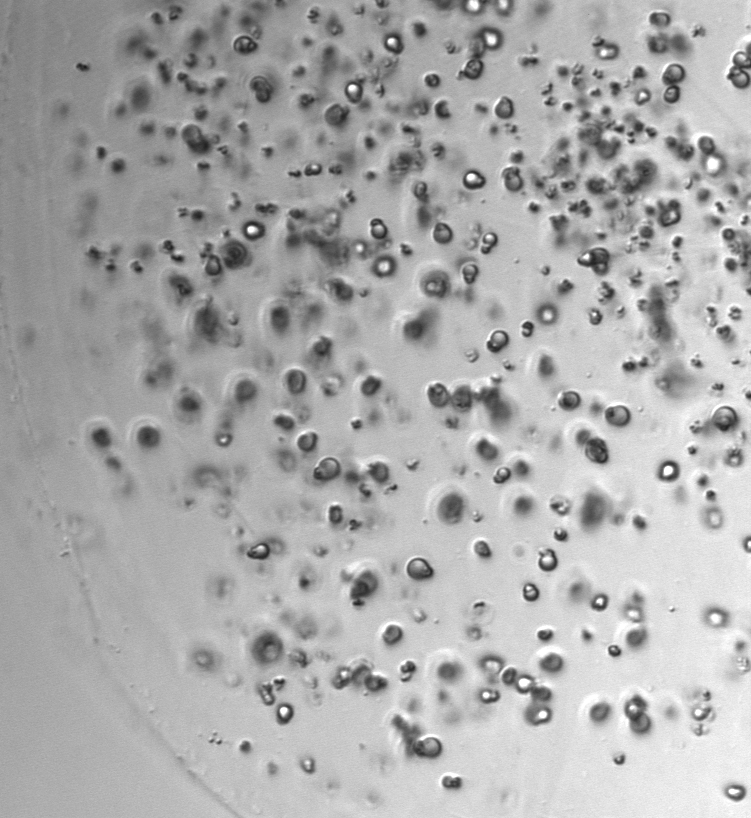
Label: Phaeocystis